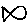
Label: fish